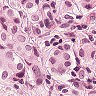
Metastatic tissue present: yes